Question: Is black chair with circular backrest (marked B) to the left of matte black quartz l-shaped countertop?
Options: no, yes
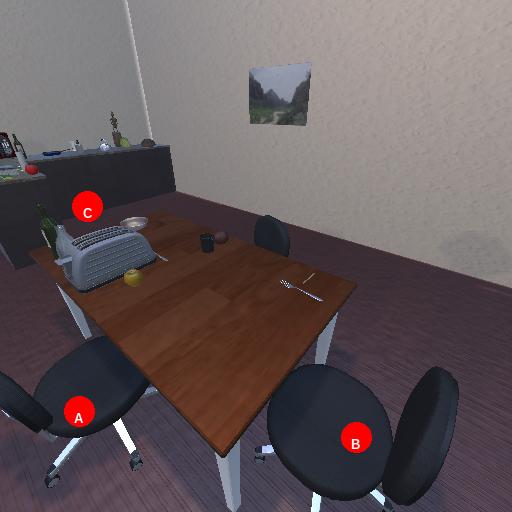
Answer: no